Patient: sex F, age 68
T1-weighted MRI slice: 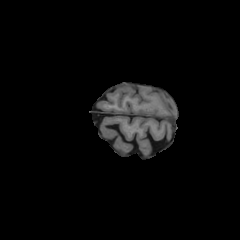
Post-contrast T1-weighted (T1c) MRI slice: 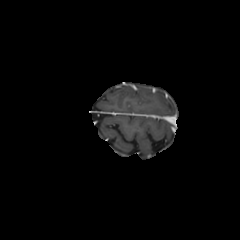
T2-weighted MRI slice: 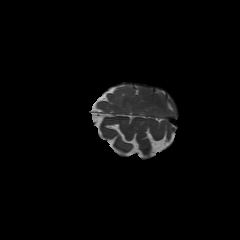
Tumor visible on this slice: yes
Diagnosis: Glioblastoma, IDH-wildtype
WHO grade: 4